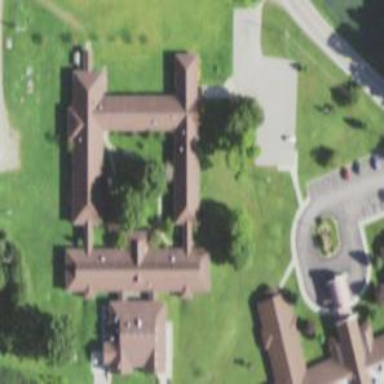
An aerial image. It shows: Nursing home.